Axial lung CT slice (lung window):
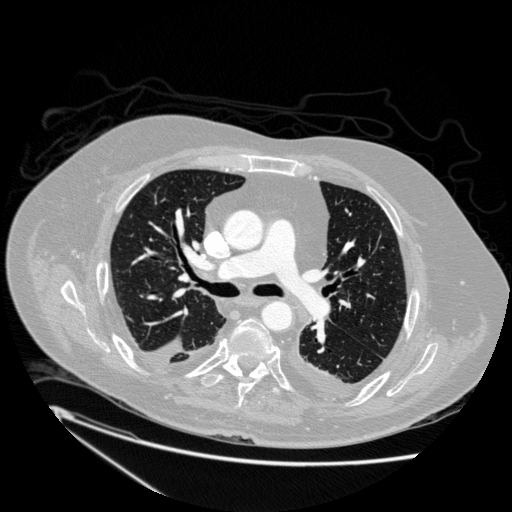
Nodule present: no